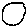
Label: circle